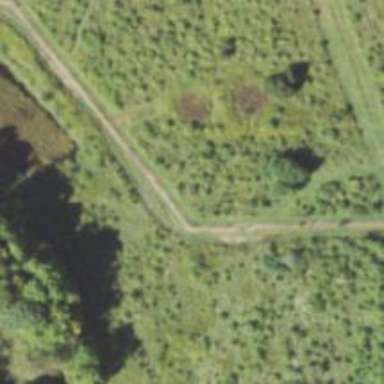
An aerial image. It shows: Track road.